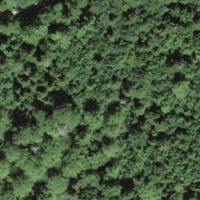
EUNIS habitat code: 44
Species observed at this site:
Pimpinella major